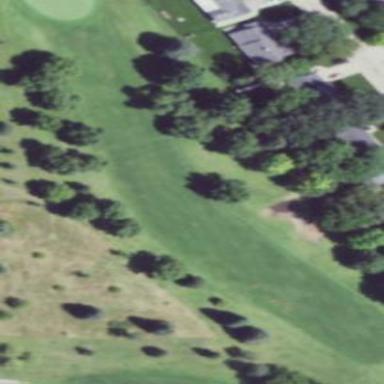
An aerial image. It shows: Grassy area designated as golf fairway.